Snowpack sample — Snodgrass Mountain, Crested Butte, Colorado (2/4/25, 12:06 PM MST)
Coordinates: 38.923, -106.968
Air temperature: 35 °F
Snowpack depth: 80 cm
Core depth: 30 cm
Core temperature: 35.6 °F
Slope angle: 14°, slope face: 78°
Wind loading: low
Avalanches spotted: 0
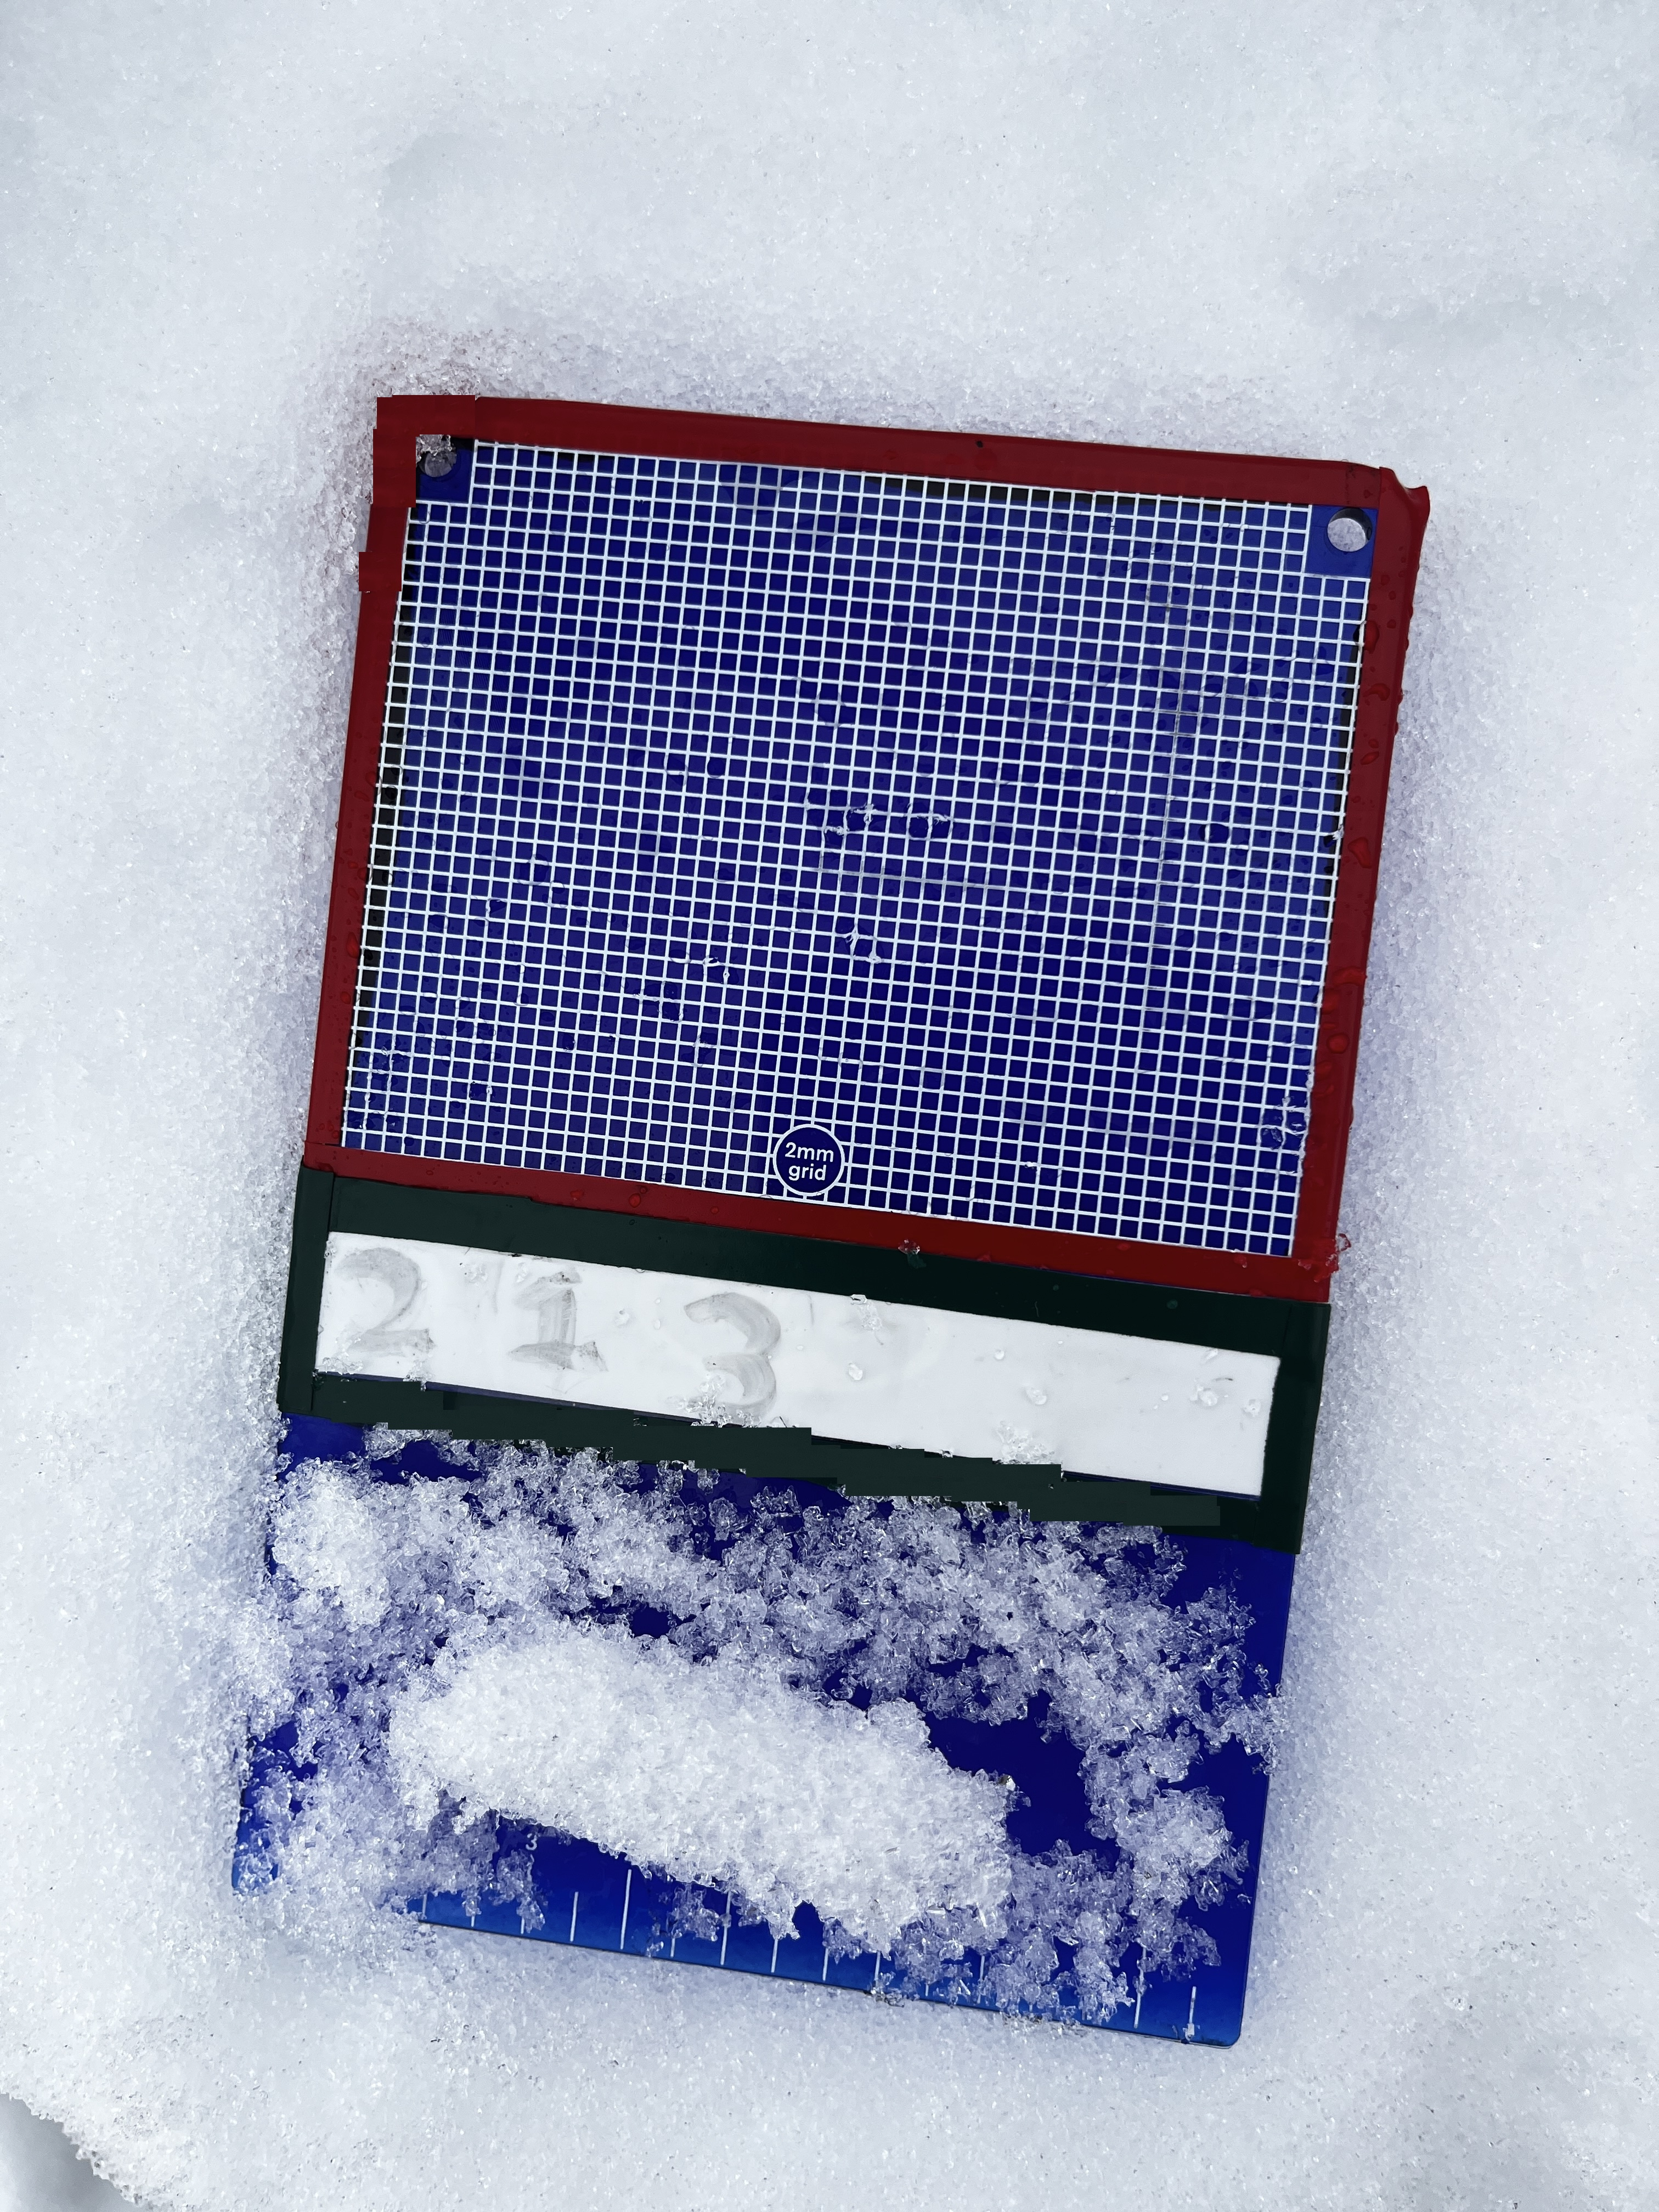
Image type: crystal_card
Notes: No avalanches nearby, unusually warm weather for the last month reported by residents, Collected 25 yards from treeline